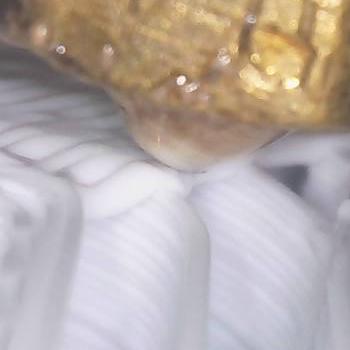
Flow rate: 238%